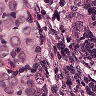
Metastatic tissue present: yes